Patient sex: M
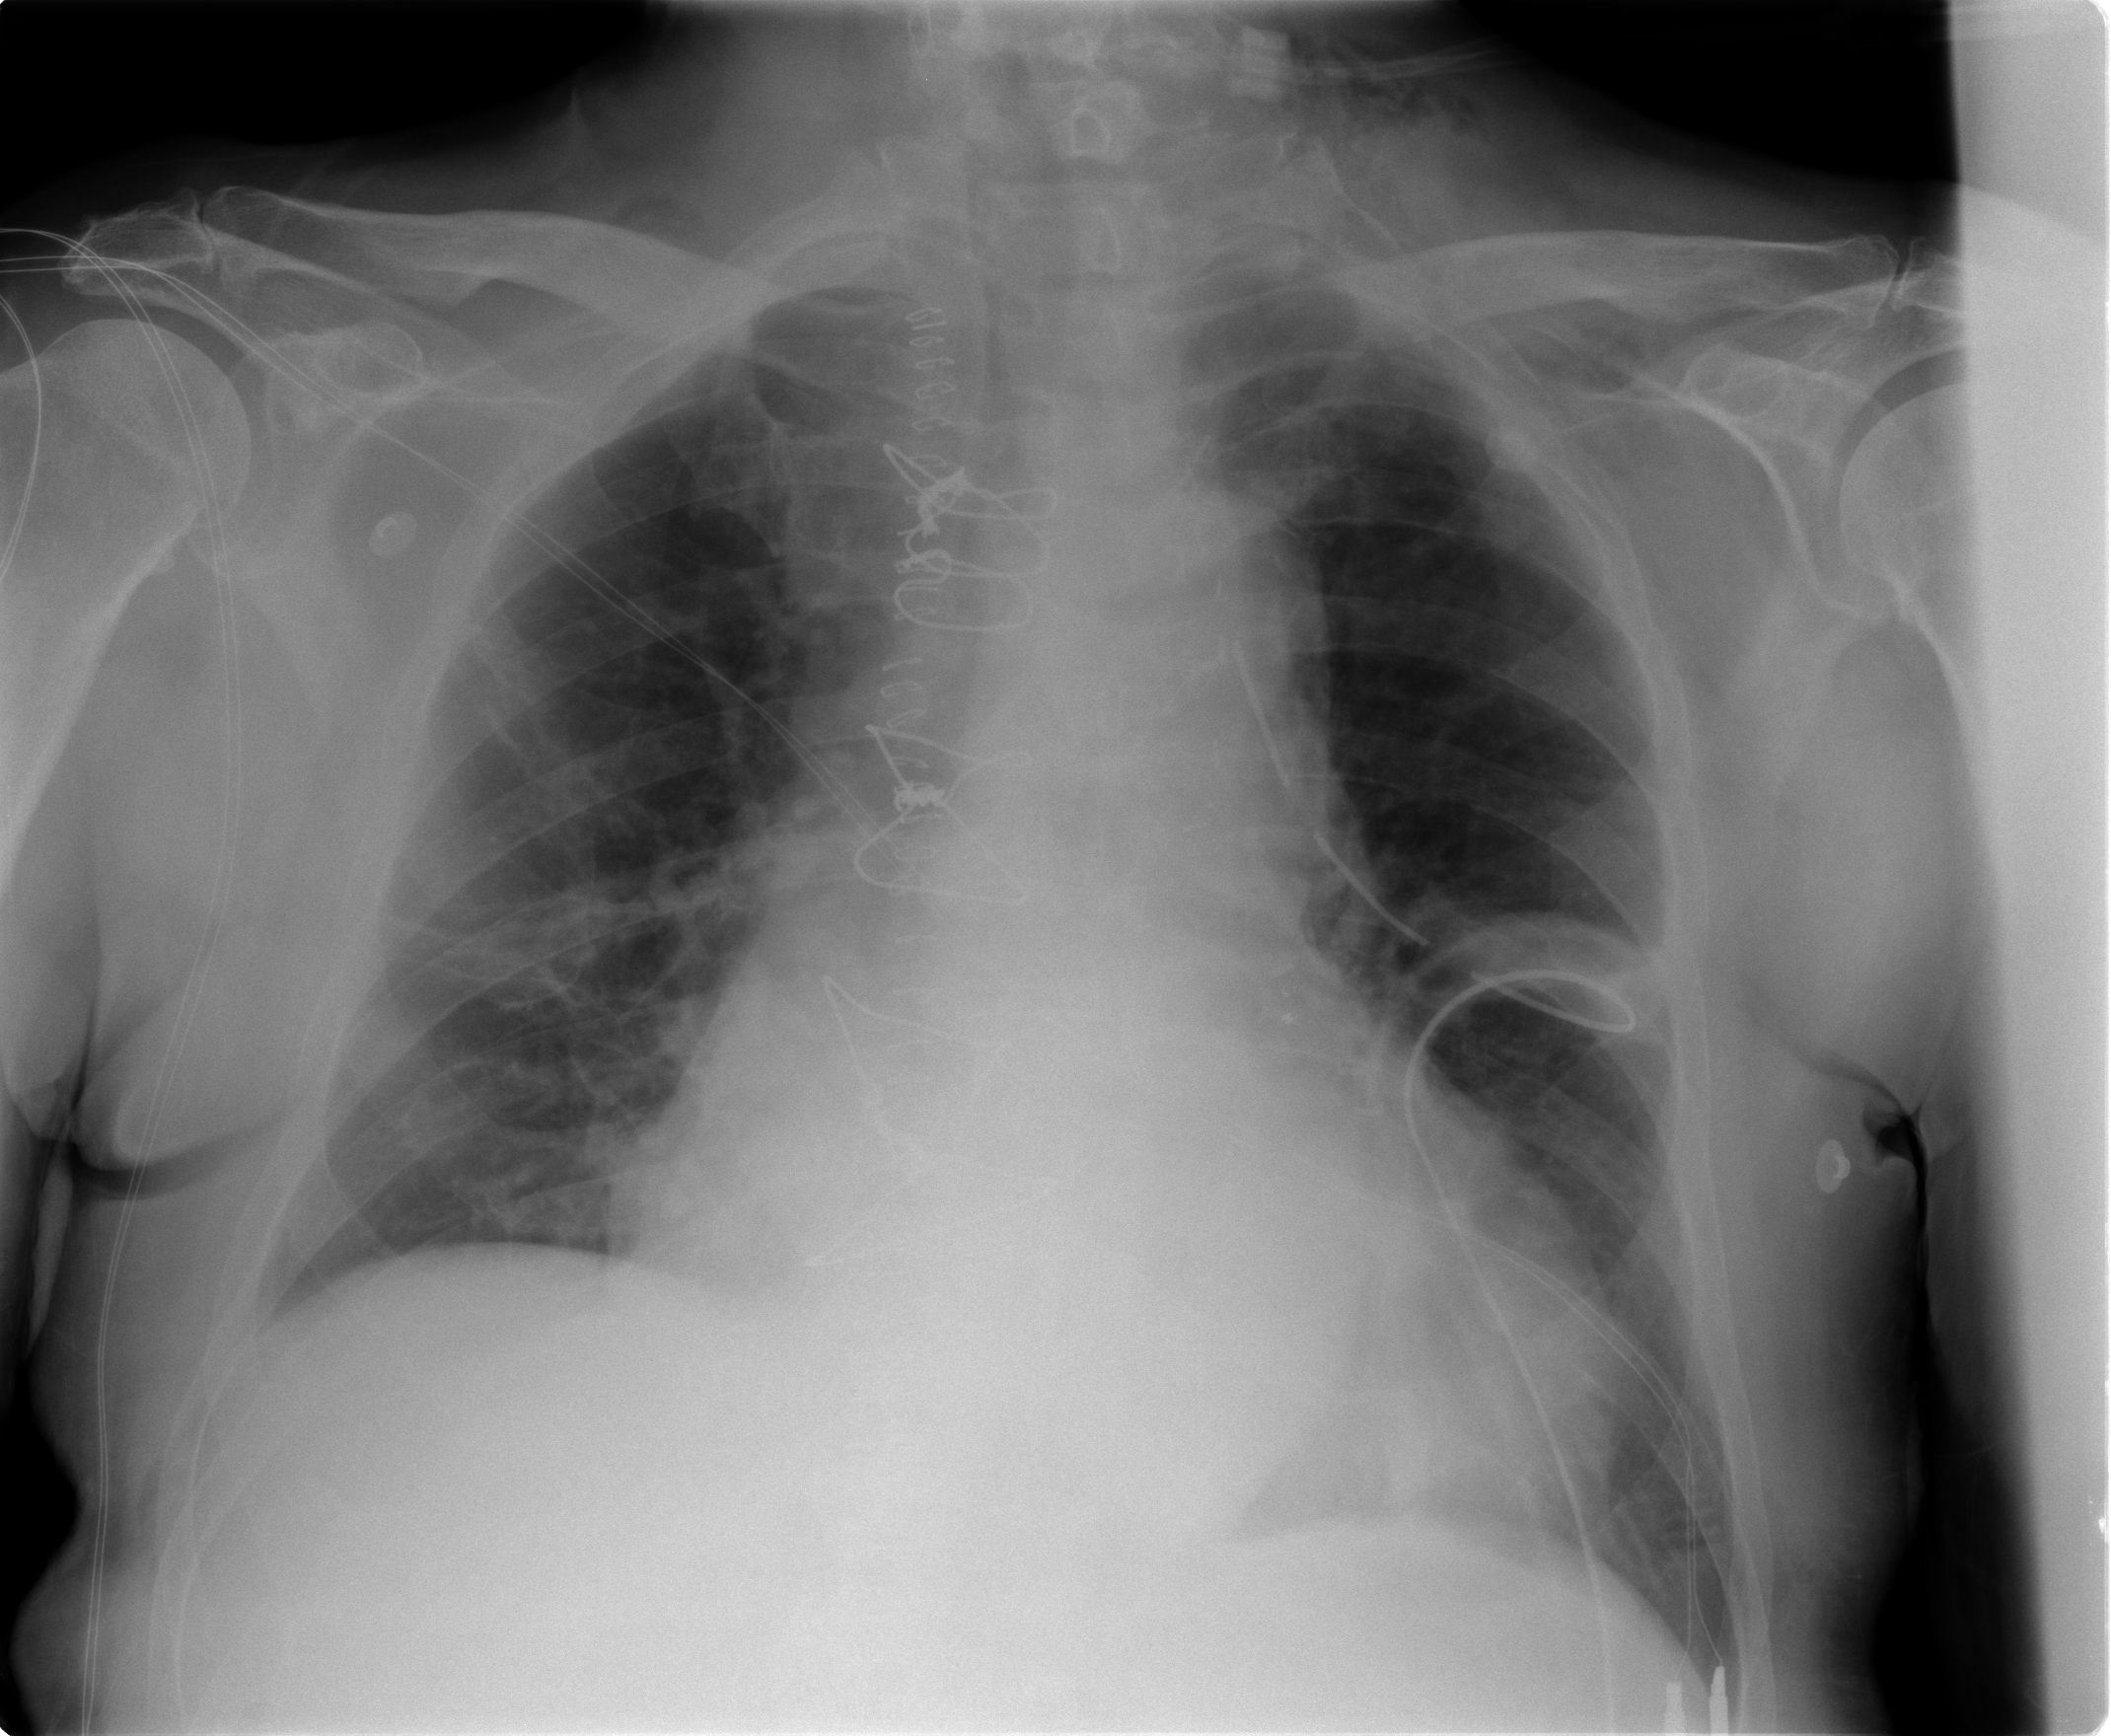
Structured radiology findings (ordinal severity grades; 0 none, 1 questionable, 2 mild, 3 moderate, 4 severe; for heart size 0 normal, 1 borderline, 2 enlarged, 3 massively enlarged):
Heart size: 2
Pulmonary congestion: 1
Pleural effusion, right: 0
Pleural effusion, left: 0
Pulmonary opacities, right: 2
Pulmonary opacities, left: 0
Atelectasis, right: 2
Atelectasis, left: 2